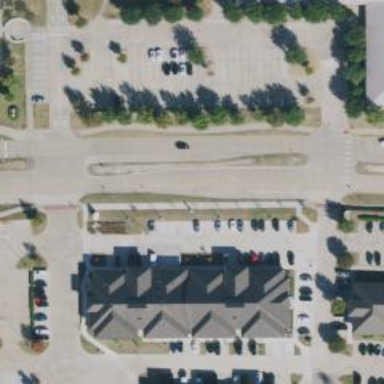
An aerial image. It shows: Tertiary road with separate sidewalk.